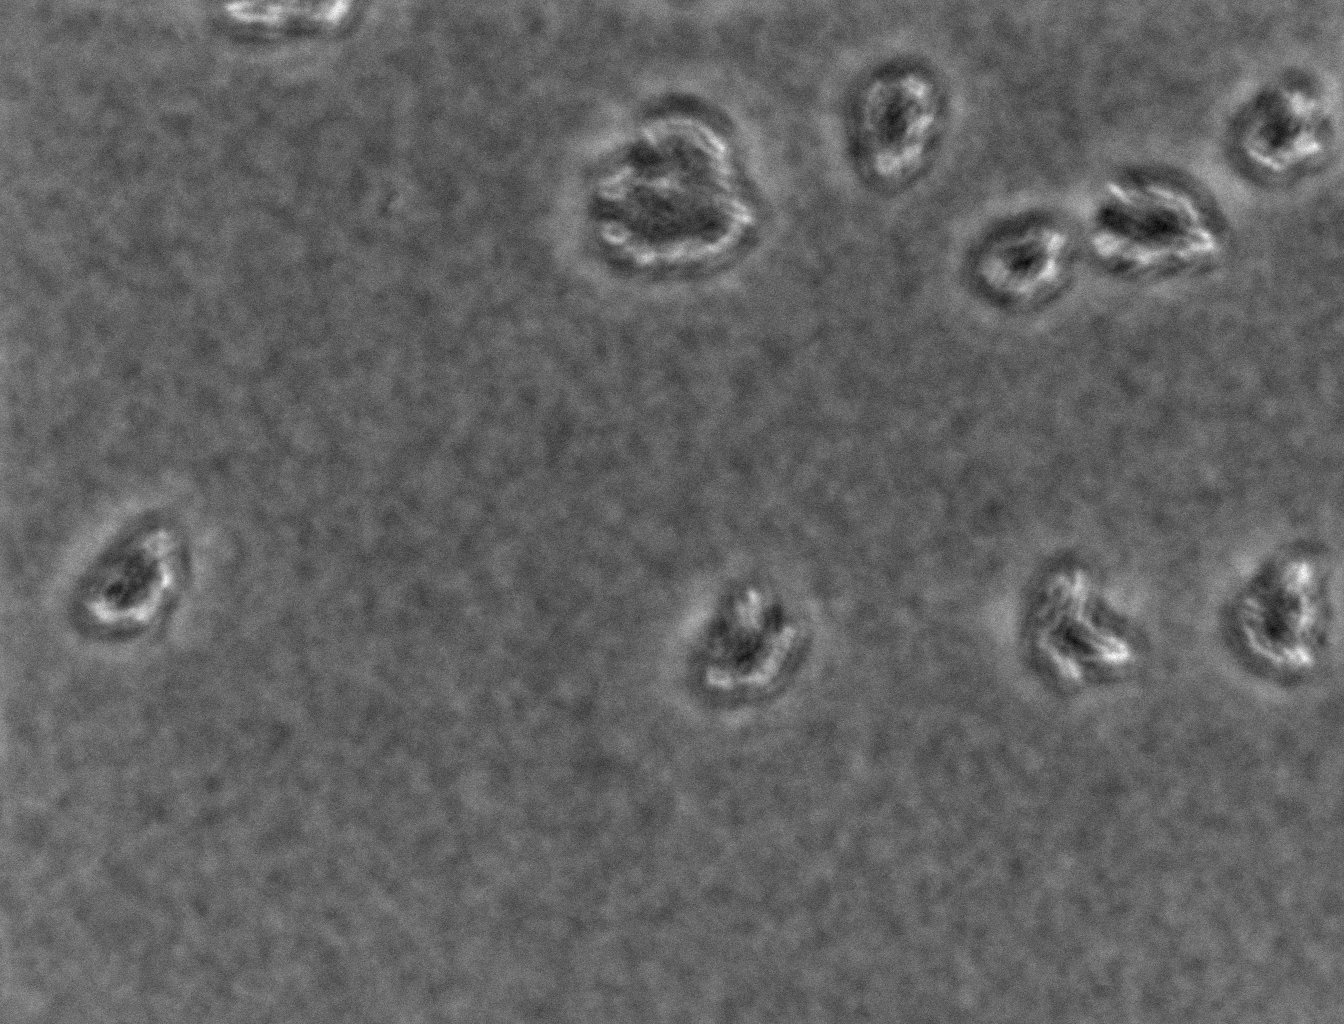
Defocused phase contrast microscopy, 60x objective, 3 h incubation